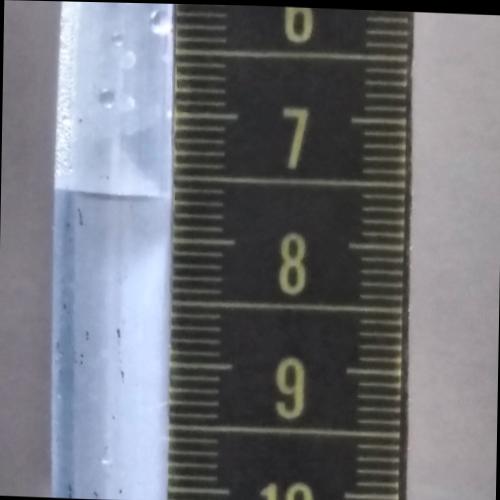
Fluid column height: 7.7 cm